【题型】选择题　【知识点】立体几何　【难度】easy
若直线 \(PA\) 垂直于以 \(AB\) 为直径的圆所在的平面，\(C\) 为圆周上异于 \(A,B\) 的一点，下列说法错误的是（）}

\vspace{0.5em}
A. \(AC \perp PB\) \quad\quad B. \(PC \perp BC\) \quad\quad C. \(PA \perp BC\) \quad\quad D. \(BC \perp\) 平面 \(PAC\)
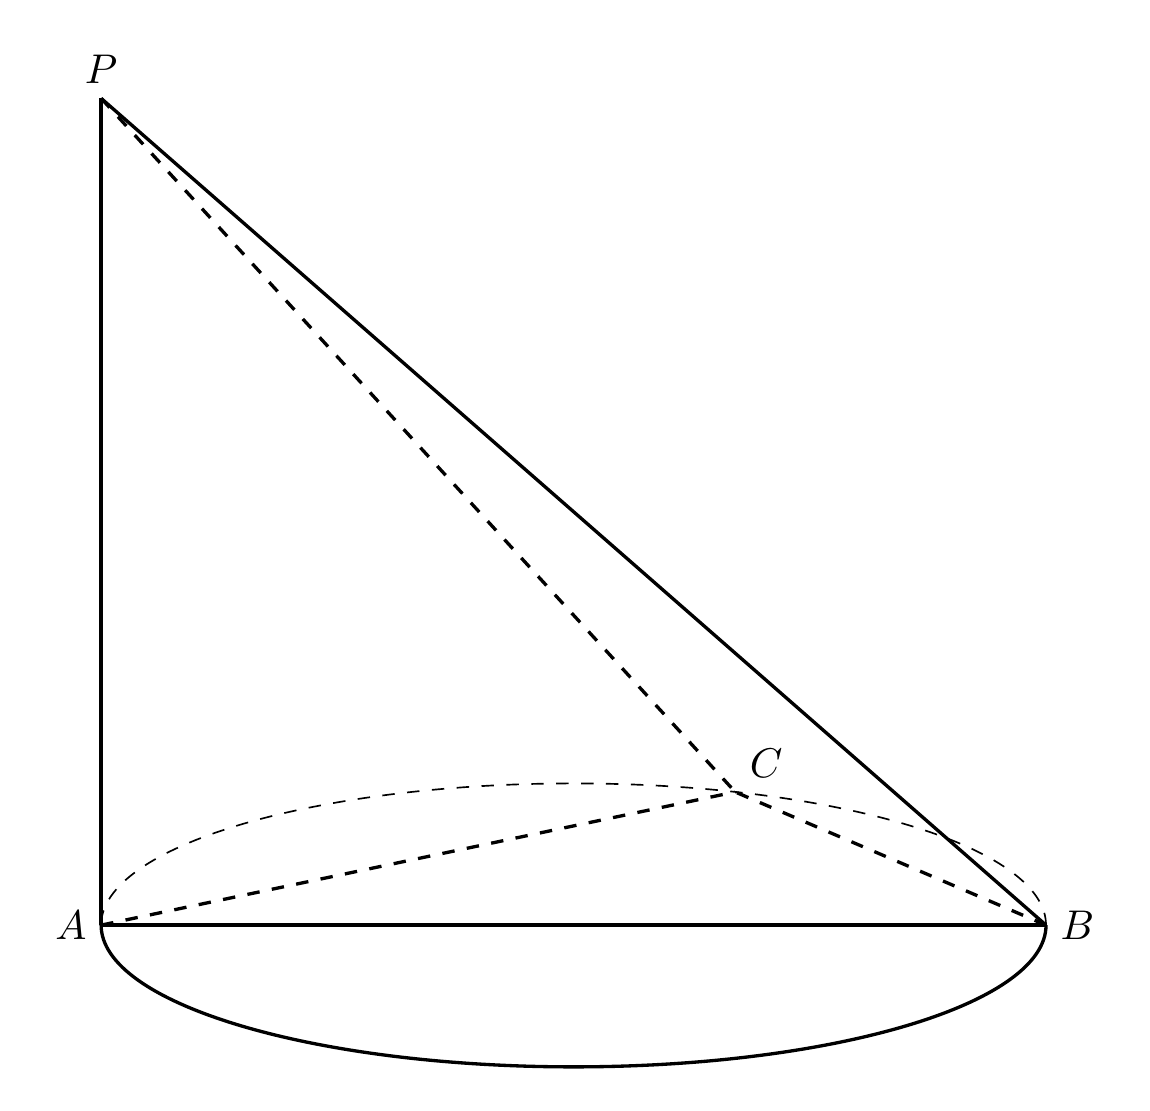
【解答】
\vspace{1em}
\textbf{【答案】A}

\vspace{1em}
\textbf{【详解】}因为直线 \(PA\) 垂直于以 \(AB\) 为直径的圆所在的平面 \(ABC\)，

又 \(BC \subset\) 平面 \(ABC\)，所以 \(PA \perp BC\)，故选项 C 正确；

又 \(AC \perp BC\)，\(PA \cap AC = A\)，\(PA, AC \subset\) 平面 \(PAC\)，所以 \(BC \perp\) 平面 \(PAC\)，

又 \(PC \subset\) 平面 \(PAC\)，所以 \(PC \perp BC\)，故选项 B 和 D 正确；

对于选项 A，若 \(AC \perp PB\)，又 \(AC \perp BC\)，\(BC \cap PB = B\)，\(BC, PB \subset\) 平面 \(PBC\)，

则 \(AC \perp\) 平面 \(PBC\)，又 \(PC \subset\) 平面 \(PBC\)，所以 \(AC \perp PC\)，与 \(PA \perp AC\) 相矛盾，

故选：A.
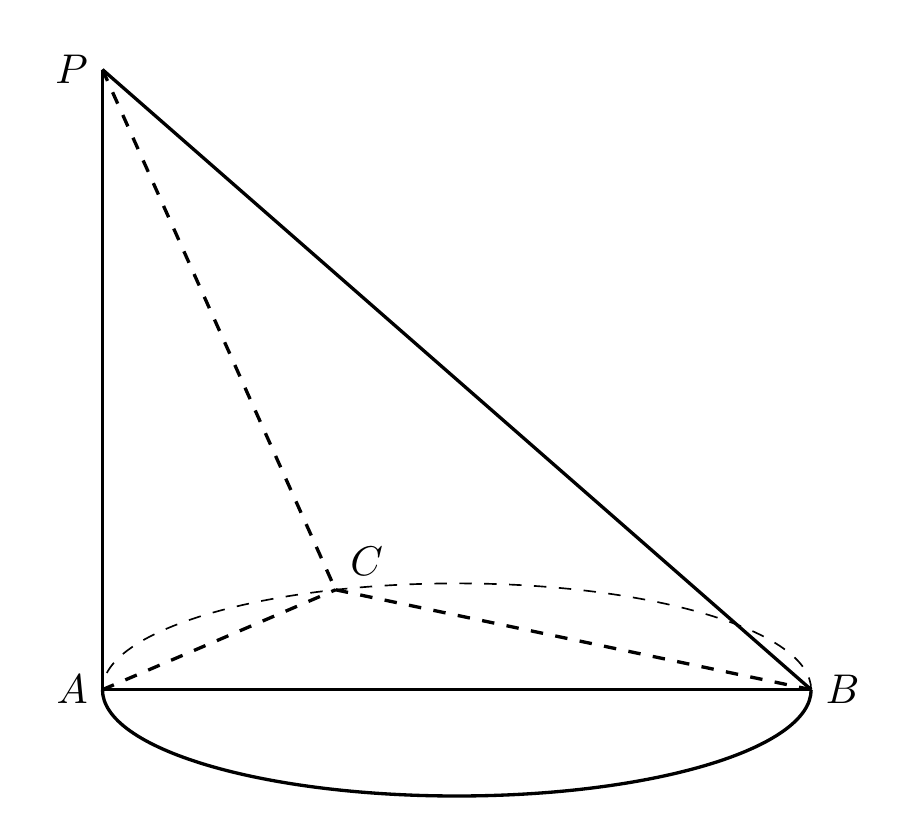